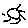
Label: sun